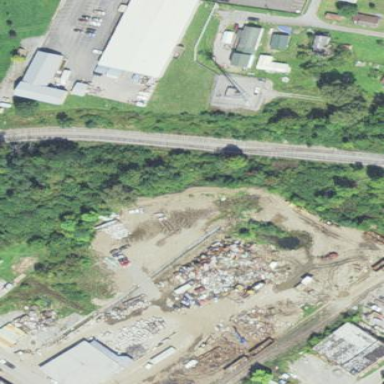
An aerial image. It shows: Industrial area designated as scrap yard.